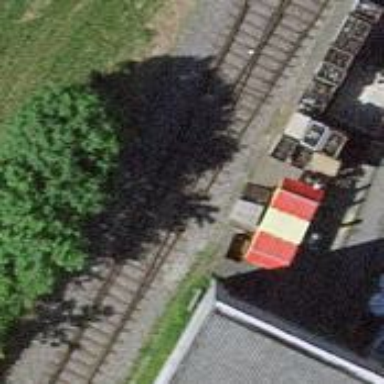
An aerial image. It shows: Railway switch.